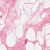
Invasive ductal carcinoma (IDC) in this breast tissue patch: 0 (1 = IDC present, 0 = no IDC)